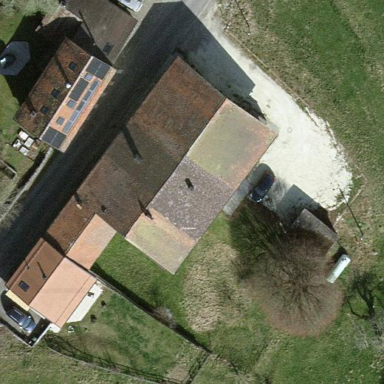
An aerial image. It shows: Farmyard area.